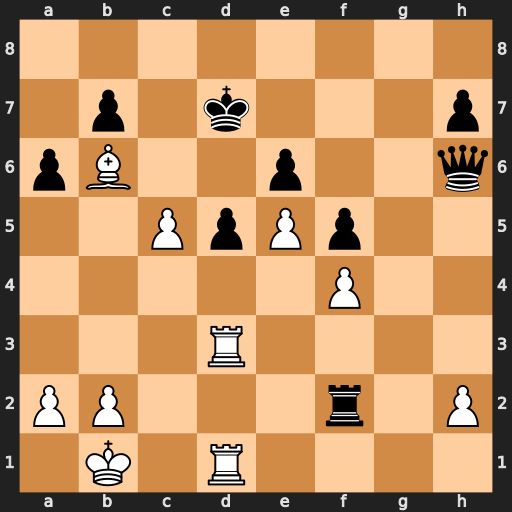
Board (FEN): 8/1p1k3p/pB2p2q/2PpPp2/5P2/3R4/PP3r1P/1K1R4
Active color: w
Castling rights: -
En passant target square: -
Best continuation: c6+ bxc6 Bxf2